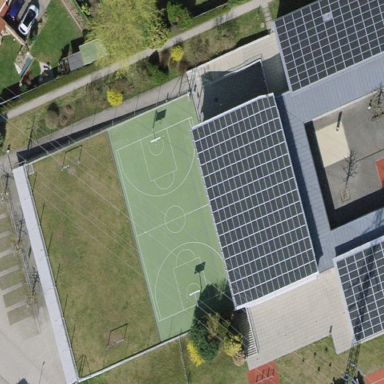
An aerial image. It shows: Basketball court on pitch.